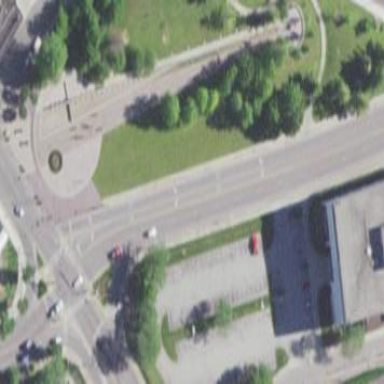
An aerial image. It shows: Pedestrian road.